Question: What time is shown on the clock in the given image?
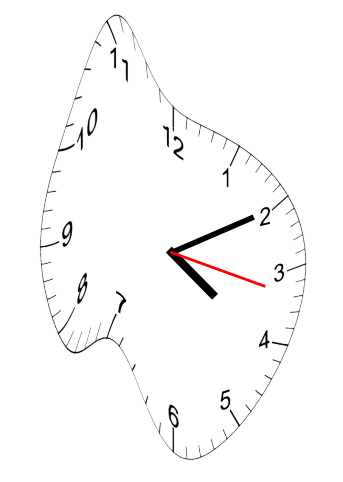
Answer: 04:10:17